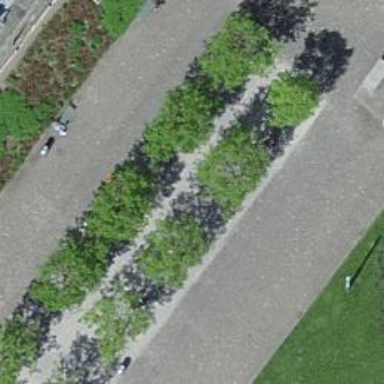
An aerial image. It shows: Concrete bench.